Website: lowes
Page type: customer-info-address
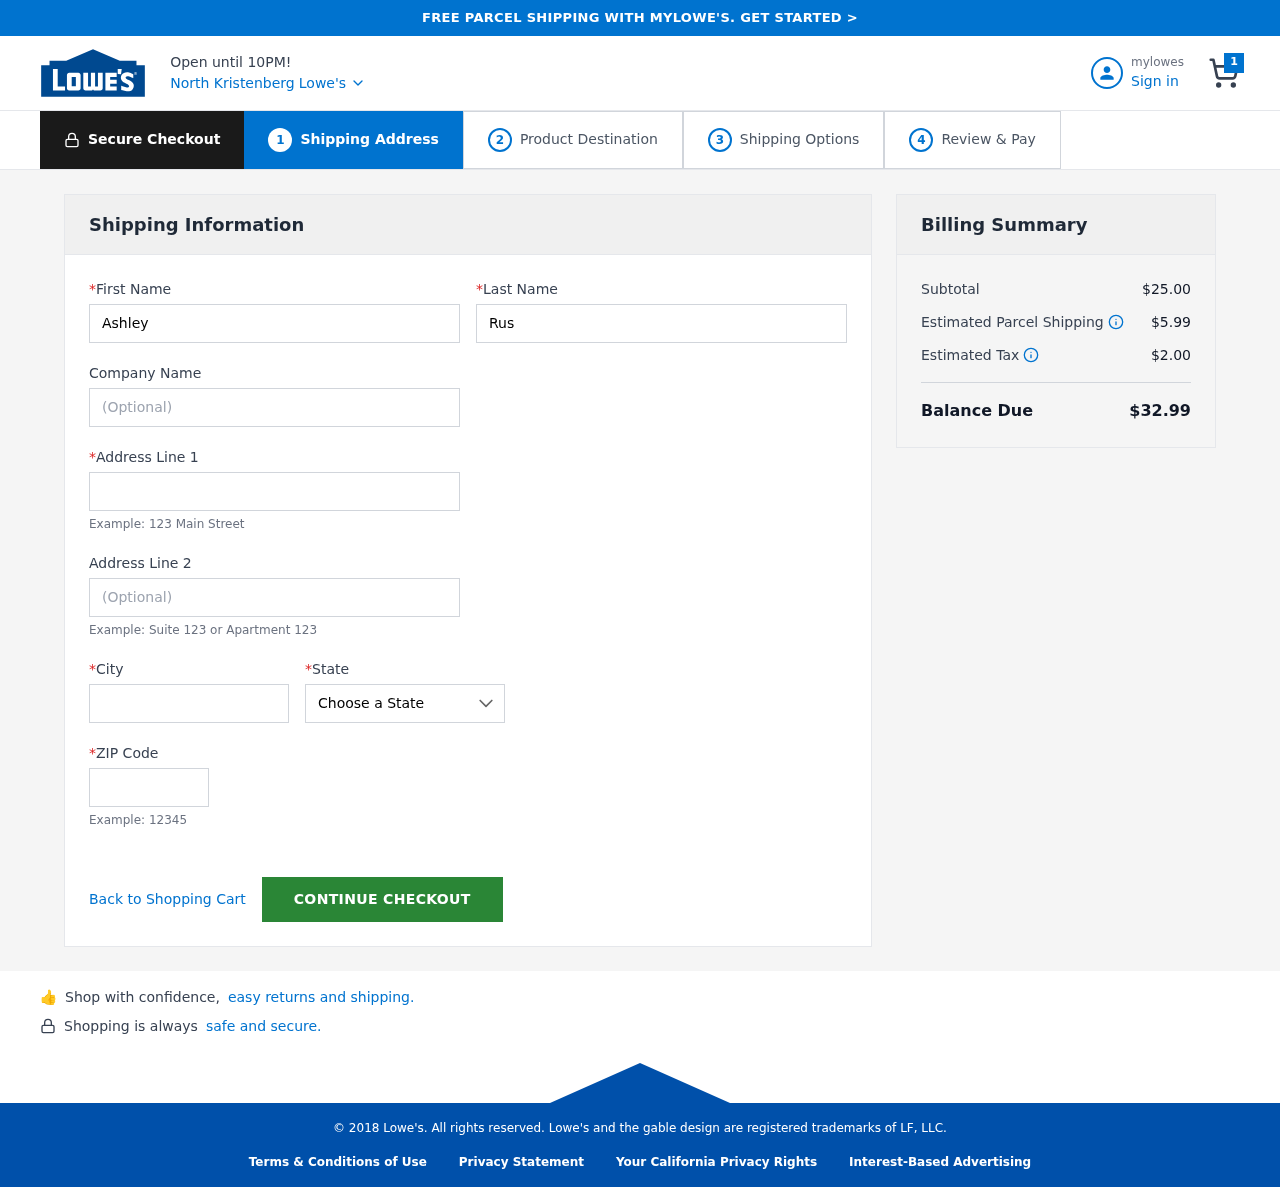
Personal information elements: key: PII_CITY
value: North Kristenberg
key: PII_FIRSTNAME
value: Ashley
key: PII_LASTNAME
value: Russell
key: PII_POSTCODE
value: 20983
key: PII_STATE
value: Hawaii
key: PII_STREET
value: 506 Gregory Crest Suite 109
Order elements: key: ORDER_NUM_ITEMS
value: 1
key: ORDER_SUBTOTAL
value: $25.00
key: ORDER_SHIPPING_COST
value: $5.99
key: ORDER_TAX
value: $2.00
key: ORDER_TOTAL
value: $32.99